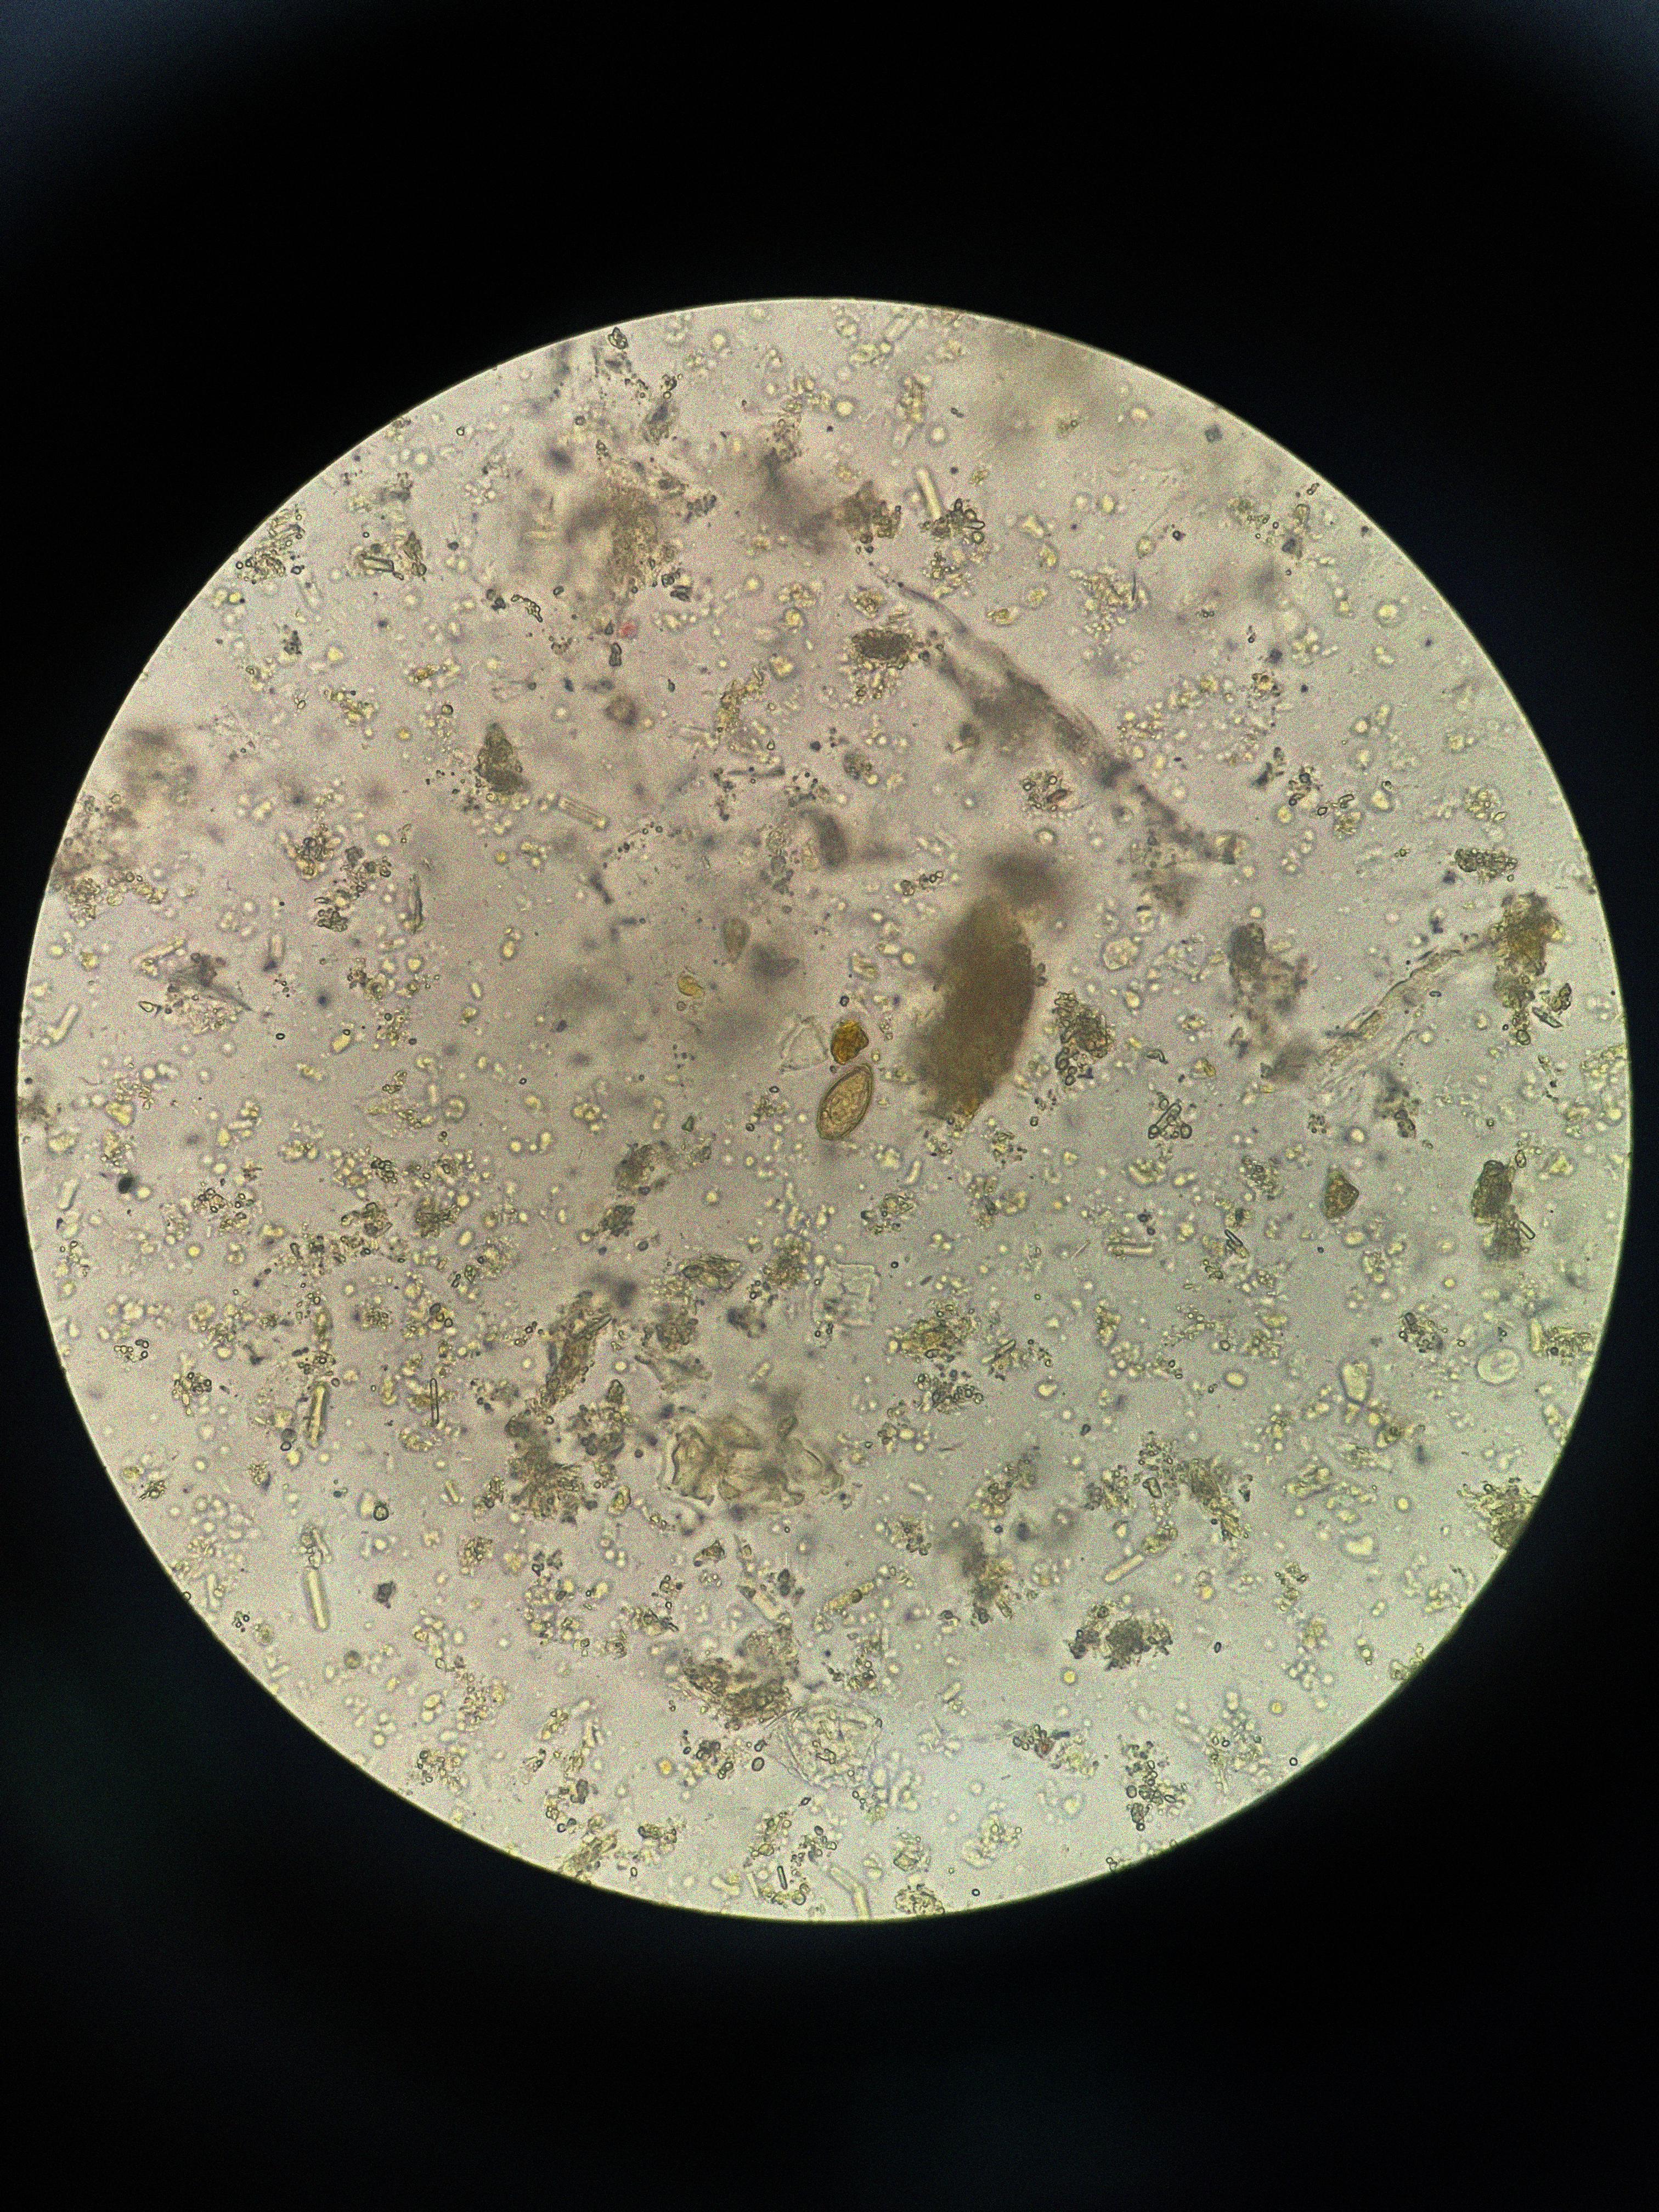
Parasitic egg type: Opisthorchis viverrine